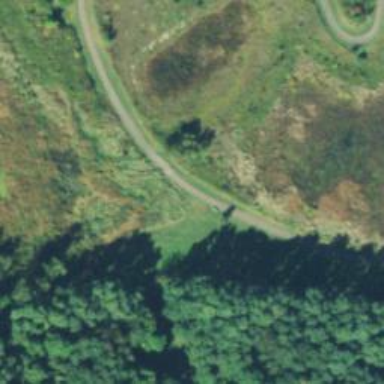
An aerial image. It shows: Footway road that leads to bridge. The trail visibility is excellent.